Field crop: maize
Growth stage: 2
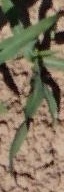
Species: maize